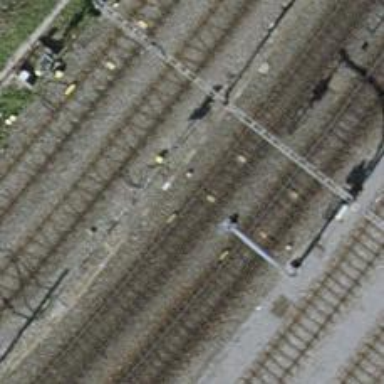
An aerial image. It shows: Railway signal.